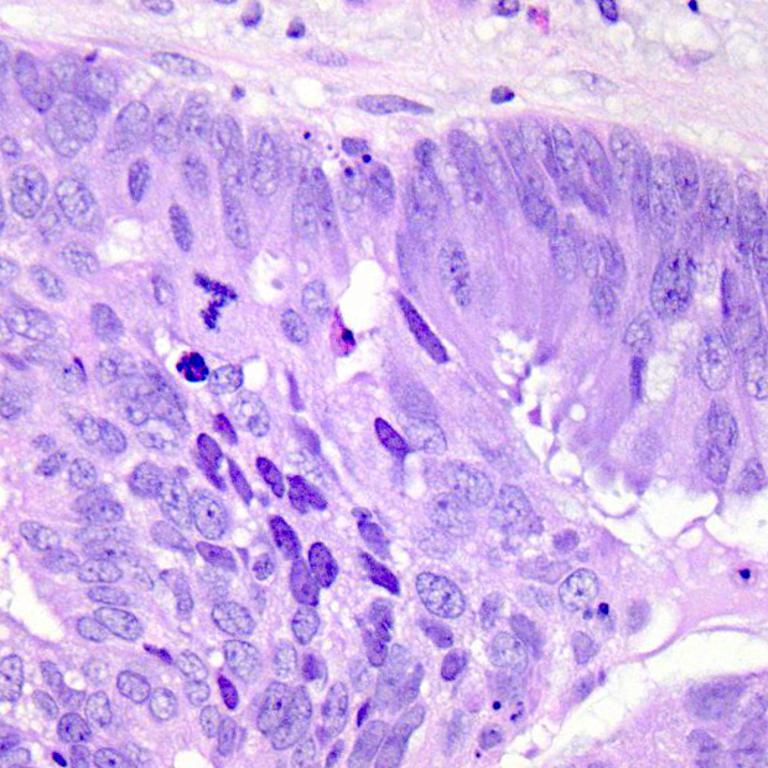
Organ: colon
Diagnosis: adenocarcinomas